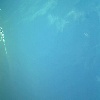
Label: water